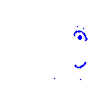
Particle: kaon